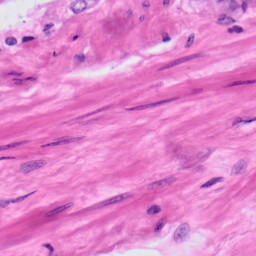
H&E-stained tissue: Prostate